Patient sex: F
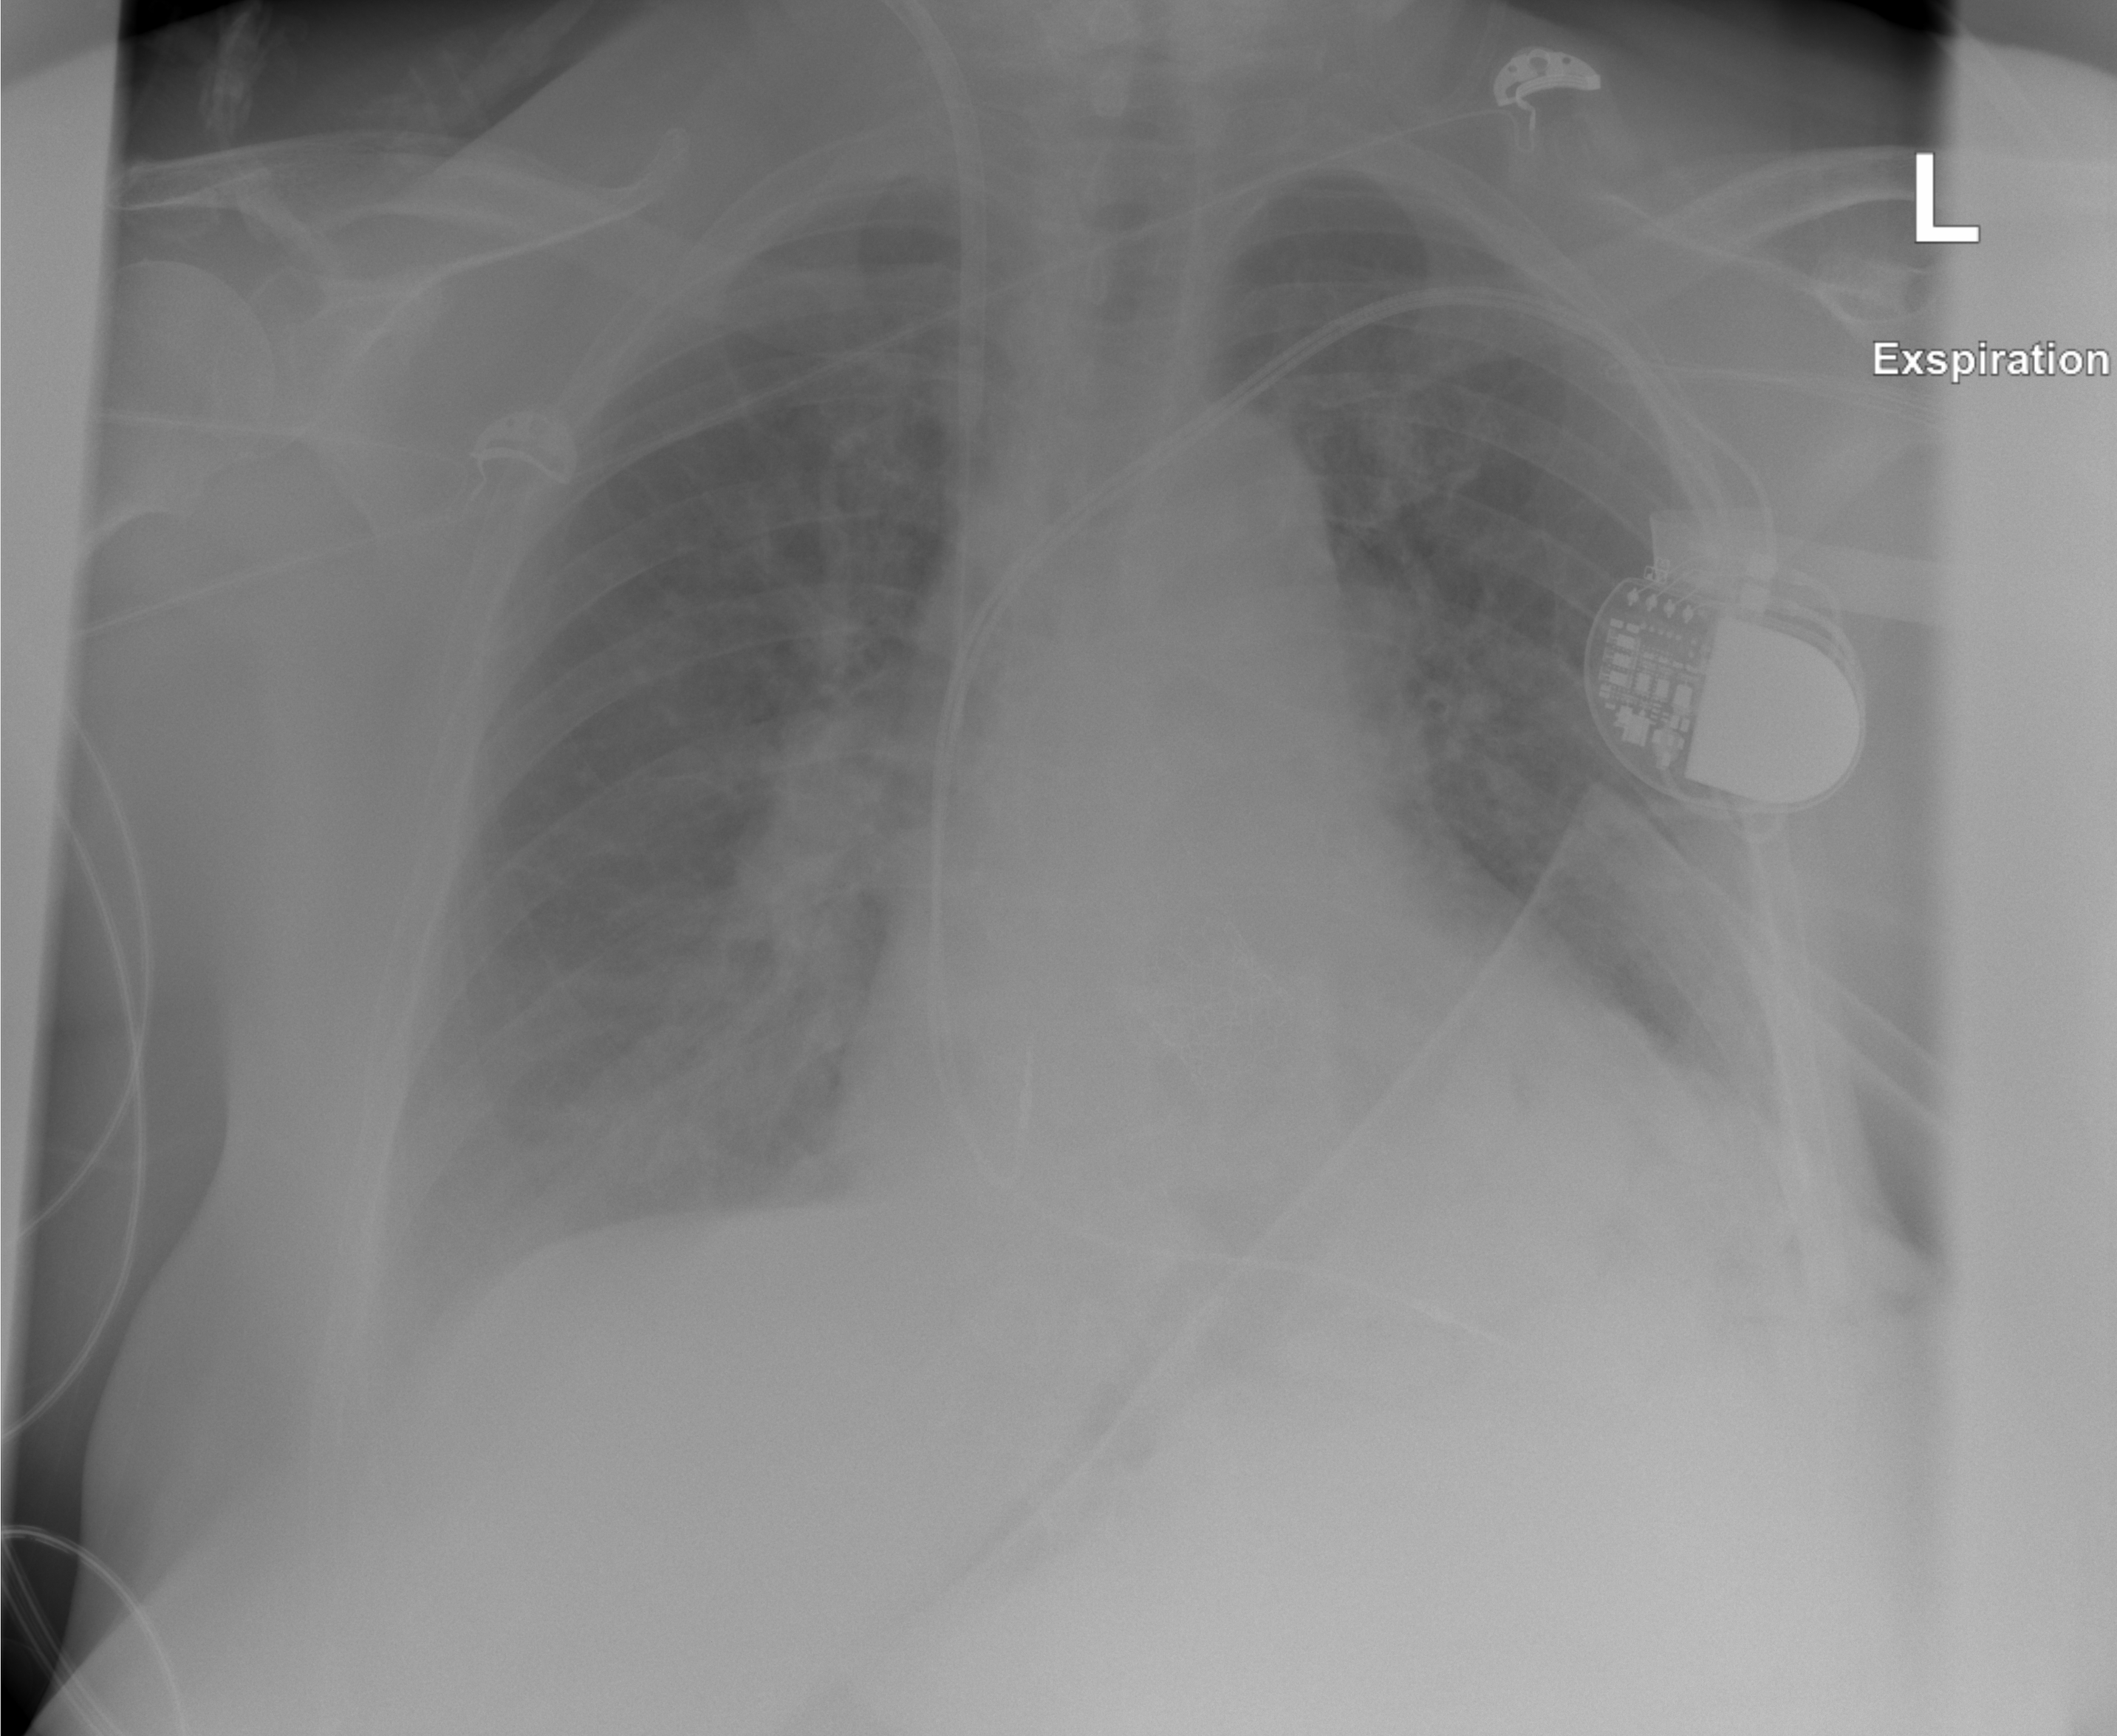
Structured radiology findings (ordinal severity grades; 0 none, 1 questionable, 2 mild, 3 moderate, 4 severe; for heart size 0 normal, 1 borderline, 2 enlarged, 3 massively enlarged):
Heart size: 2
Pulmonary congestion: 0
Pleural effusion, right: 2
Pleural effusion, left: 1
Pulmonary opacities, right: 0
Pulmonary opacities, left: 1
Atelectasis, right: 0
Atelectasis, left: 1